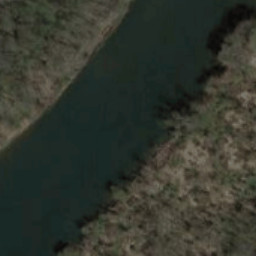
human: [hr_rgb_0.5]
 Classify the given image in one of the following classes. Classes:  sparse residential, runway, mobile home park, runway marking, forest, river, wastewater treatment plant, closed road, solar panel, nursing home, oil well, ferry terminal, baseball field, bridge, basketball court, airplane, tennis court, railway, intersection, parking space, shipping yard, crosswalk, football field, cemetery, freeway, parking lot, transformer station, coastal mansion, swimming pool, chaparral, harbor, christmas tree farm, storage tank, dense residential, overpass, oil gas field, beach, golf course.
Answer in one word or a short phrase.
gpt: river